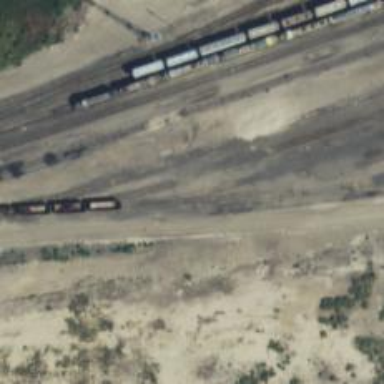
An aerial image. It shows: Railway yard.